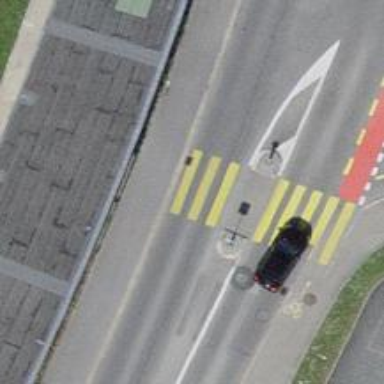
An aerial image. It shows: Marked footway crossing with asphalt surface and crossing island.